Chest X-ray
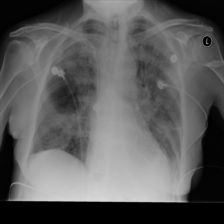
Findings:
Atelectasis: negative
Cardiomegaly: positive
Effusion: positive
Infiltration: positive
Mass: negative
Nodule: negative
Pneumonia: negative
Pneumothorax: negative
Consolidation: negative
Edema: negative
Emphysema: negative
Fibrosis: negative
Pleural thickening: negative
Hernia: negative